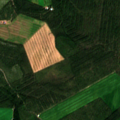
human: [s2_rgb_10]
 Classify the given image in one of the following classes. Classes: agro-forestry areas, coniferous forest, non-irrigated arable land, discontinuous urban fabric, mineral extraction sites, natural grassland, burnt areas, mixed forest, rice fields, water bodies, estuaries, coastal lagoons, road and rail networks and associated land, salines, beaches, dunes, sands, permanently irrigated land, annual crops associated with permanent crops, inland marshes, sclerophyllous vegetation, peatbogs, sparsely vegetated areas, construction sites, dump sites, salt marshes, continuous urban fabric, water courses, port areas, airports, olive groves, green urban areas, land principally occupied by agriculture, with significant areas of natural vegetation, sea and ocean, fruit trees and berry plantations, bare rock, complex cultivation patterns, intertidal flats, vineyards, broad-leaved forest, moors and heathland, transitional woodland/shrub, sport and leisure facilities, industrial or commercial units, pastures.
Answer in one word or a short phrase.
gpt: non-irrigated arable land, coniferous forest, mixed forest, transitional woodland/shrub